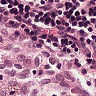
Metastatic tissue present: no